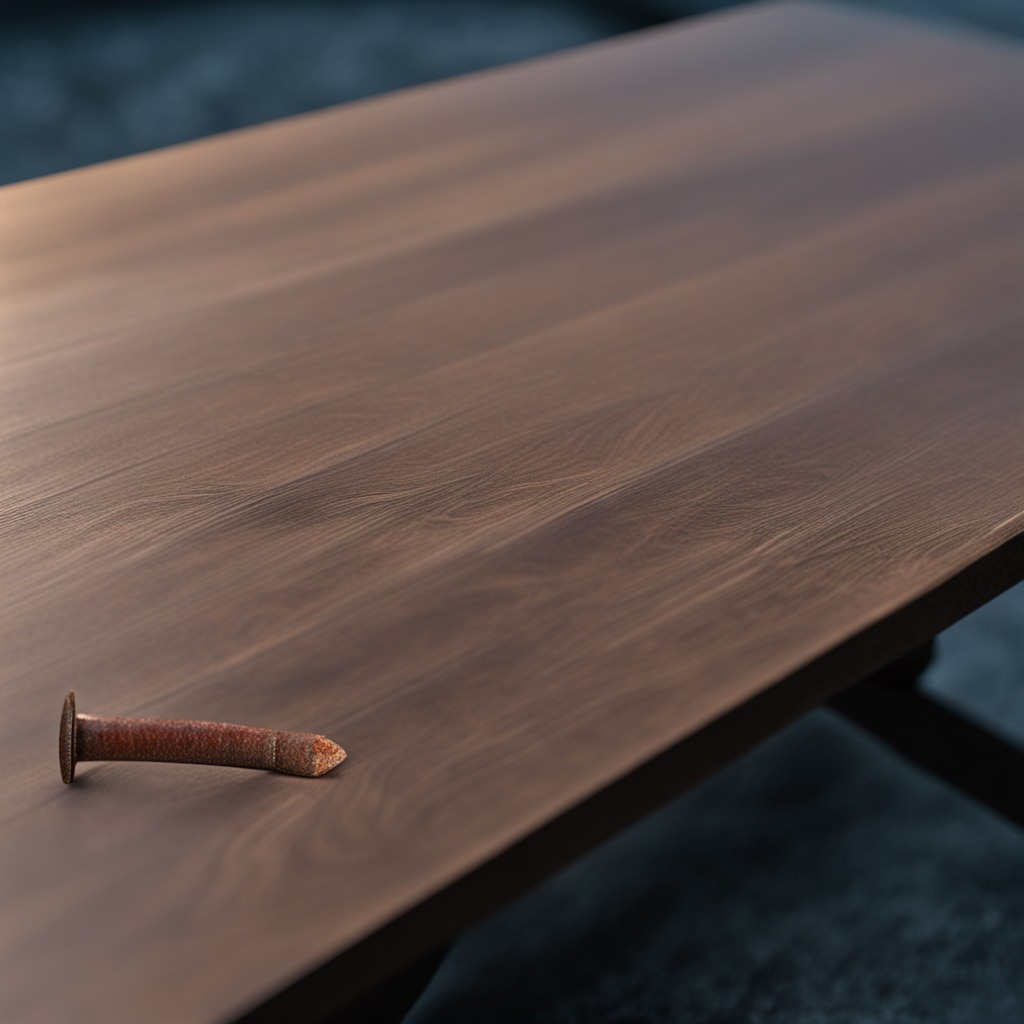
A nail is lying on the old table with faint burn marks in a small garage at twilight.